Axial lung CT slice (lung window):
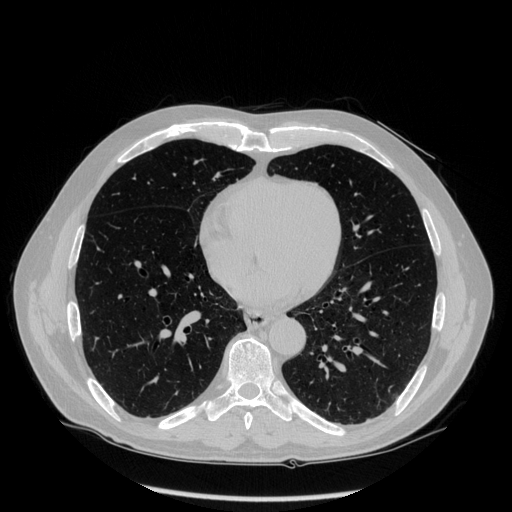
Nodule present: no